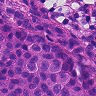
Metastatic tissue present: yes